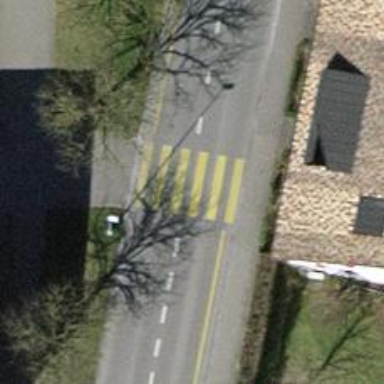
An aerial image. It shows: Zebra crossing on the road.